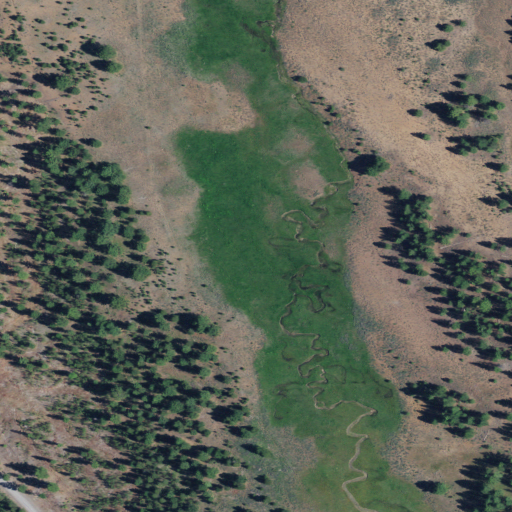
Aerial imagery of plain(s) in Oregon named Star Glade containing shrub, evergreen forest, grassland, herbaceous wetlands, and woody wetlands